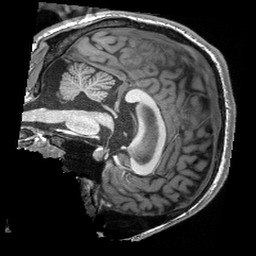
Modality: T1w
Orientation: sagittal
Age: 19
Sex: male